Question: So I'm interested in creating a custom context menu for each of my list items when they are long clicked. I saw this implemented in the Baconreader app, and thought it would be as simple as:
1. Create one LinearLayout (or whatsoever) when populating the listview
2. When an item is long-clicked, hide the item (View.GONE) and add the LinearLayout to the list item's parent.
3. When needed, show the list item and remove the LinearLayout from it's parent.
I successfully managed to hide the list items onItemLongClick, but it turns out that you can't add Views to a ListView (d'oh). But that's got to be the way Baconreader does it. I can't figure it out. Here's some code I tried:
'''
listView.setOnItemLongClickListener(new OnItemLongClickListener() {
@Override
public boolean onItemLongClick(AdapterView<?> arg0,
View arg1, int arg2, long arg3) {
arg1.setVisibility(View.GONE); // hide the list item, works
// trying to add a TextView after a list
// item's position, doesn't work.
listView.addView(textView, arg2);
return true;
}
});
'''
Here's a sample what it should look like:
So the List Item is hidden and a custom context menu (seems like a ViewGroup) is placed directly over the list item's position. But how?
## Edit: Solved. The updated code:
'''
<TextView
android:id="@+id/list_item_title"
.....
/>
</FrameLayout>
'''
'''
listView.setOnItemLongClickListener(new OnItemLongClickListener() {
@Override
public boolean onItemLongClick(AdapterView<?> arg0,
View arg1, int arg2, long arg3) {
((FrameLayout)arg1).addView(w);
return true;
}
});
'''
And of course you have to use SimpleAdapter instead of ArrayAdapter.
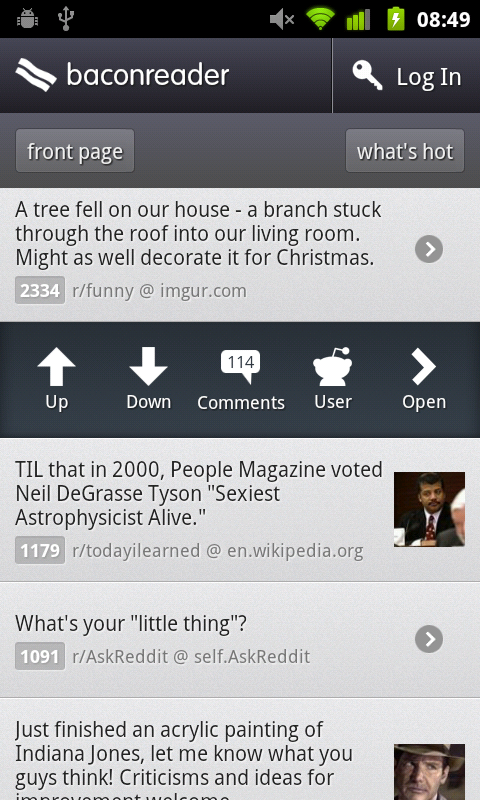
Answer: Just a quick tip: what if you don't hide the list item and add the context menu to the list, but instead add the context menu to the list item?
For example, wrap the current layout of the list item into a FrameLayout. Then when long-clicked, just add the context menu to this FrameLayout instead? (and if needed hide the first child of the FrameLayout). This wouldd also guarantee that the context menu will have the same size as the list item.